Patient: sex M, age 75
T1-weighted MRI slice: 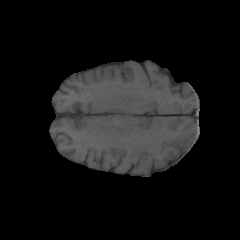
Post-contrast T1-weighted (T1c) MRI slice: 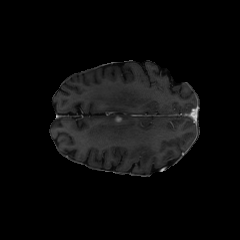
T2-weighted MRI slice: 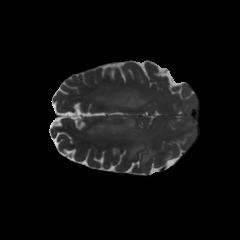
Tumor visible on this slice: yes
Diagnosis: Glioblastoma, IDH-wildtype
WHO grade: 4